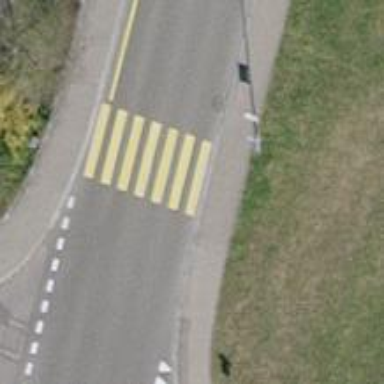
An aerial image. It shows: Uncontrolled zebra crossing on the road.